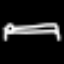
Label: bed